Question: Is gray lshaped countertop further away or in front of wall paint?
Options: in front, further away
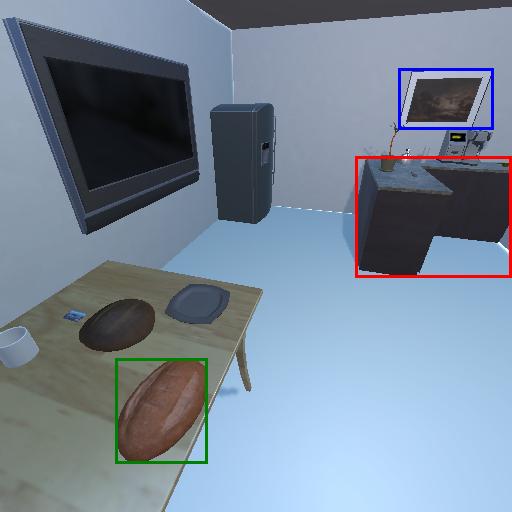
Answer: in front